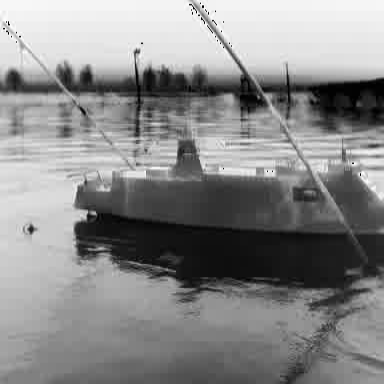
There is a container_ship in the infrared image.